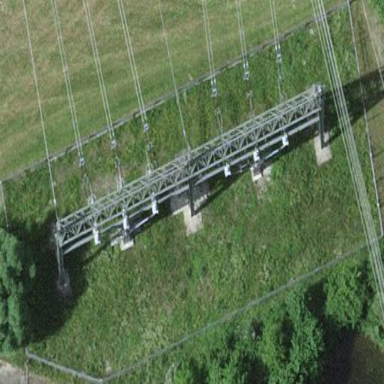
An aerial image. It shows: Substation surrounded by fence. This substation is transition station.